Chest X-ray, AP view. Patient: 32 years old, sex F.
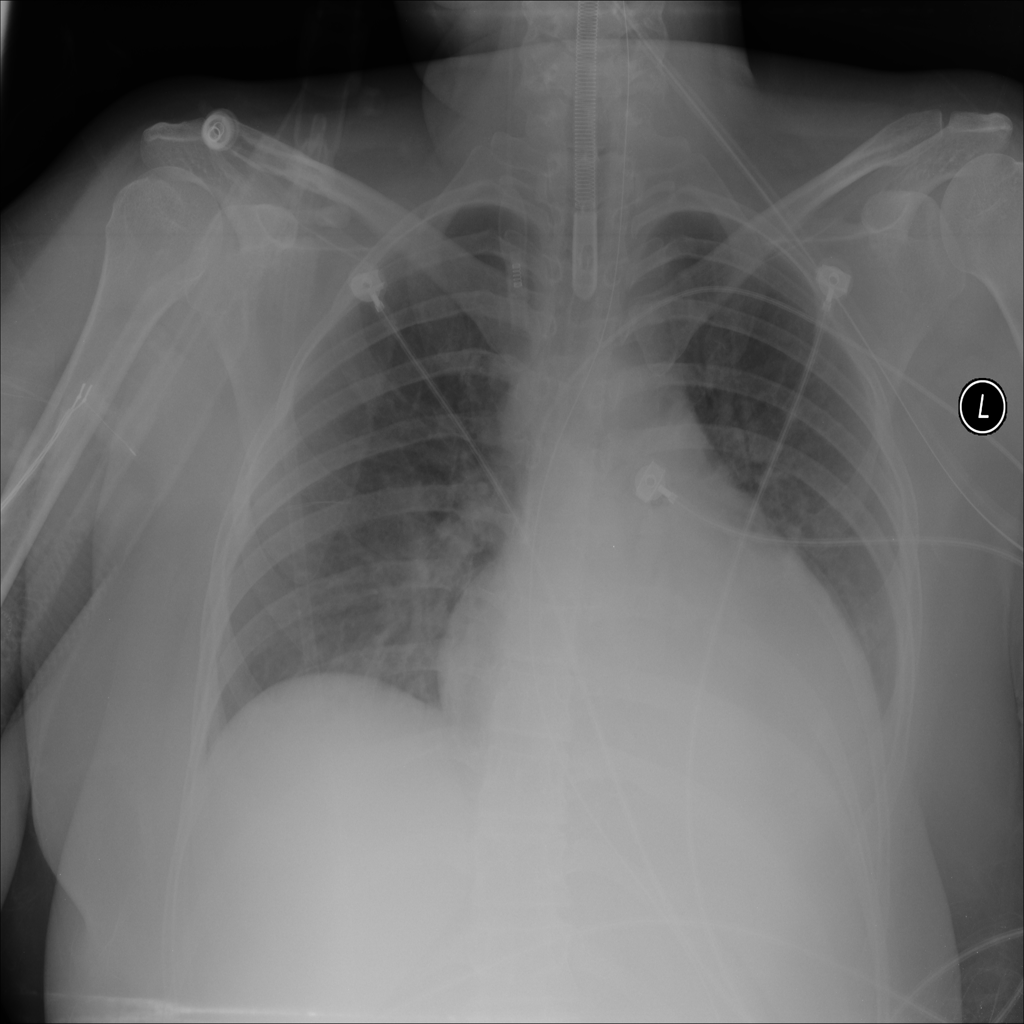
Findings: Consolidation, Pneumonia